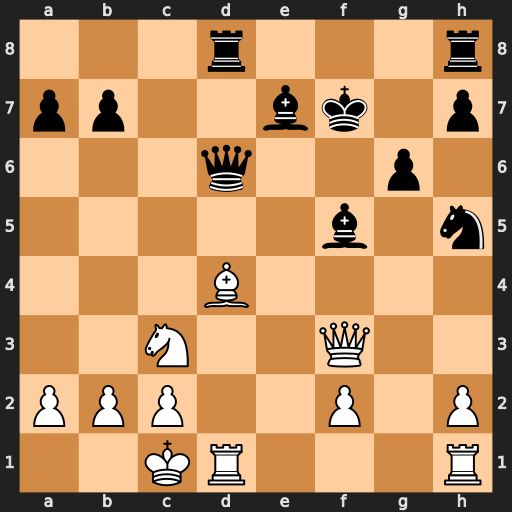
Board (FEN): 3r3r/pp2bk1p/3q2p1/5b1n/3B4/2N2Q2/PPP2P1P/2KR3R
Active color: w
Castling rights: -
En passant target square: -
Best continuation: Bxh8 Qf4+ Qxf4